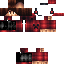
A male human skin with dark skin, wearing brown long hair dressed in a red suit and red pants, featuring a closed mouth.